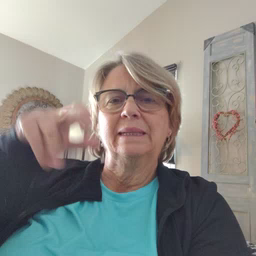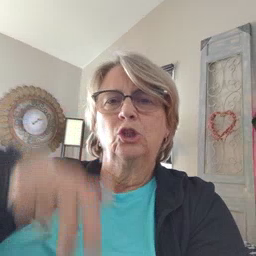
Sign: stairs